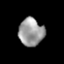
Tissue: prostate
Cell type: T cells
Senescence score: 0.3595
Nuclear area (px): 683
Mean DAPI intensity: 153.247